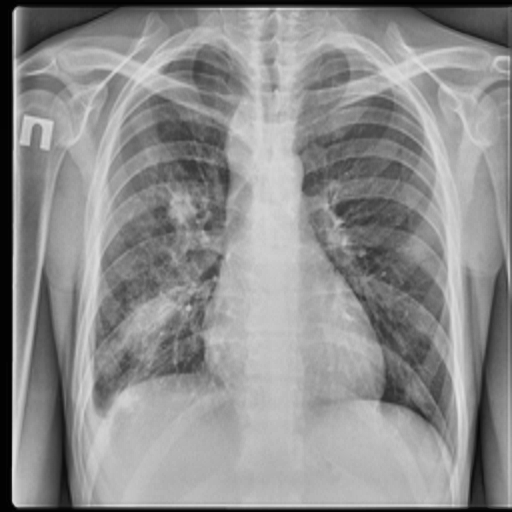
Finding: TUBERCULOSIS